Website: lowes
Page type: billing-address
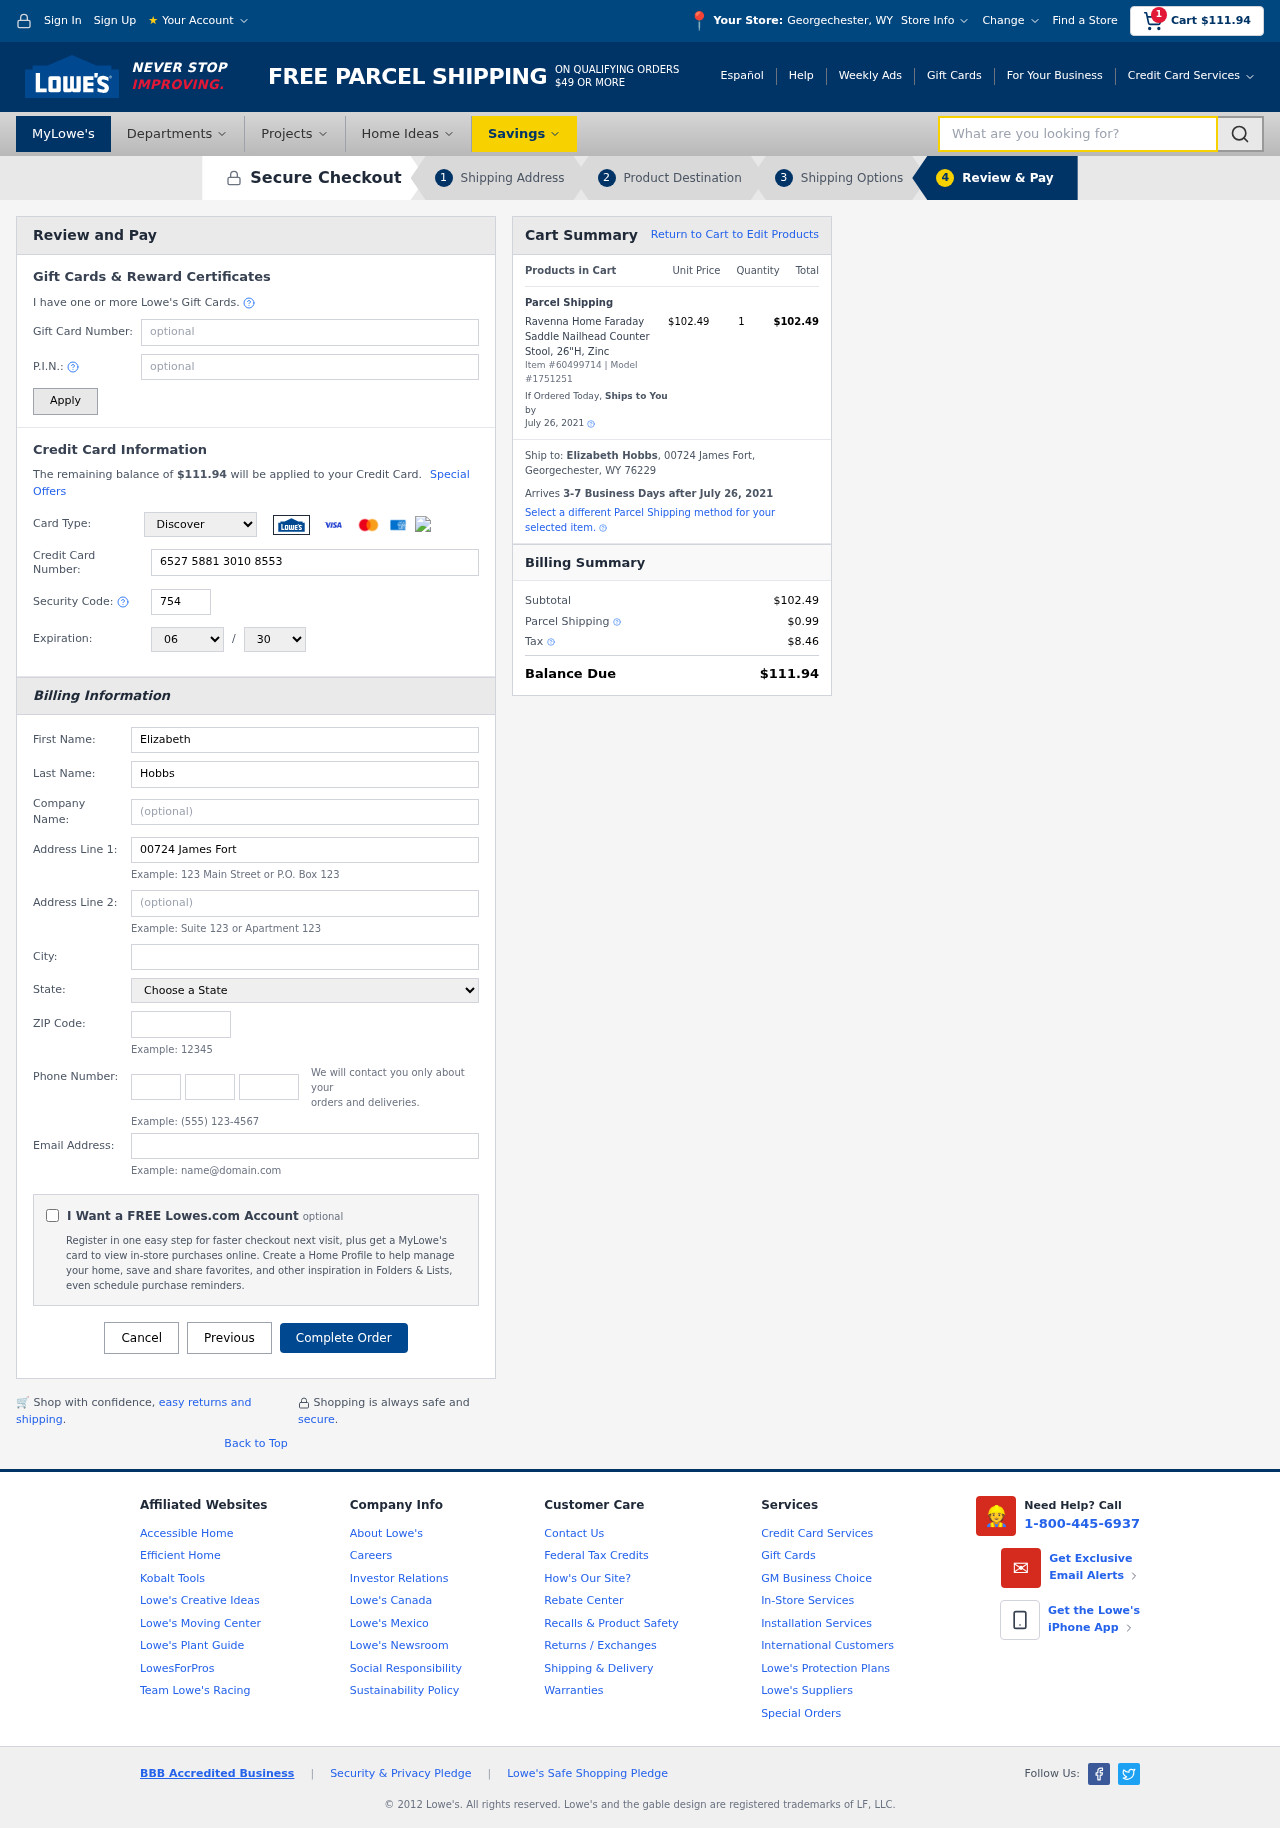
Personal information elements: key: PII_CARD_CVV
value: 754
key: PII_CARD_EXPIRY_MONTH
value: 06
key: PII_CARD_EXPIRY_YEAR
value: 30
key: PII_CARD_NUMBER
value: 6527 5881 3010 8553
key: PII_CARD_TYPE
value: Discover
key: PII_CITY
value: Georgechester
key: PII_CITY_STATE
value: Georgechester, WY
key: PII_EMAIL
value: elizabeth_hobbs@gmail.com
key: PII_FIRSTNAME
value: Elizabeth
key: PII_FULLNAME
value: Elizabeth Hobbs
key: PII_LASTNAME
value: Hobbs
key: PII_PHONE_AREA
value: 283
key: PII_PHONE_PREFIX
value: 618
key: PII_PHONE_SUFFIX
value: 6118
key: PII_POSTCODE
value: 76229
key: PII_STATE
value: Wyoming
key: PII_STREET
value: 00724 James Fort
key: PII_CITY_STATE_ZIP
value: Georgechester, WY 76229
Product elements: key: PRODUCT1_NAME
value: Ravenna Home Faraday Saddle Nailhead Counter Stool, 26"H, Zinc
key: PRODUCT1_PRICE
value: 102.49
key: PRODUCT1_QUANTITY
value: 1
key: PRODUCT_ITEM_NUMBER
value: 60499714
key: PRODUCT_MODEL_NUMBER
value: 1751251
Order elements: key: ORDER_SUBTOTAL
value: $111.94
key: ORDER_TOTAL
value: $111.94
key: ORDER_SHIPPING_DATE
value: July 26, 2021
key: ORDER_SUBTOTAL
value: $102.49
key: ORDER_DELIVERY_DATE
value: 3-7 Business Days after July 26, 2021
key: ORDER_SHIPPING_DATE2
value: July 26, 2021
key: ORDER_SUBTOTAL2
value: $102.49
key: ORDER_SHIPPING_COST
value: $0.99
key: ORDER_TAX
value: $8.46
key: ORDER_TOTAL2
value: $111.94
Search elements: key: HEADER_SEARCH
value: What are you looking for?